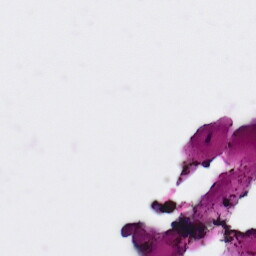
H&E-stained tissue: Ovarian